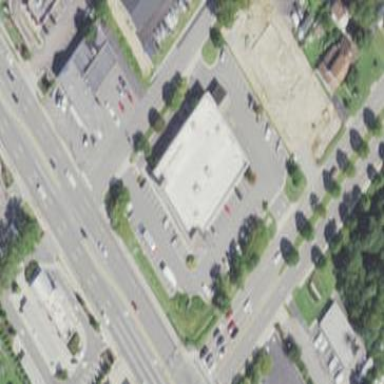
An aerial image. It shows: Building.